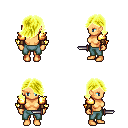
a pixel art fantasy rpg character, female body template, human, tanned skin, gold arm armor, teal pants, gold swoop hairstyle, cloth bracers, dagger, four views (front, back, left, right), 2x2 character sprite sheet, small pixel art, hard edges, no anti-aliasing